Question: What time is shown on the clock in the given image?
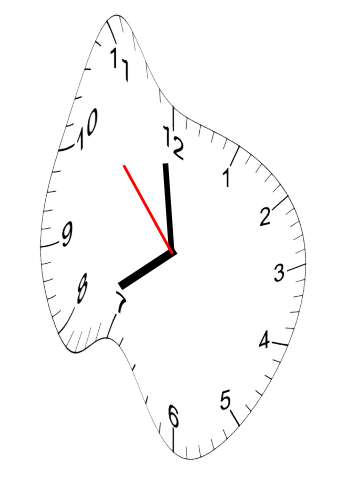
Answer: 07:58:53